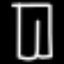
Label: pants